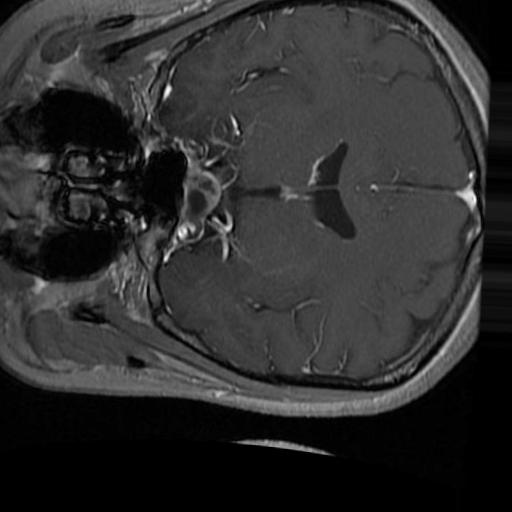
Label: brain_tumor